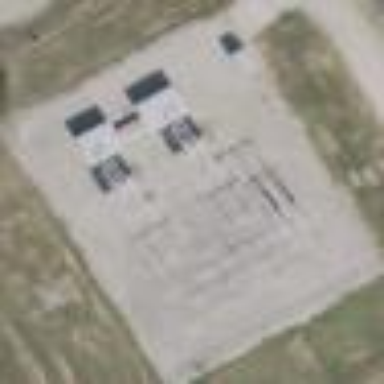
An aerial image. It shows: Power substation.